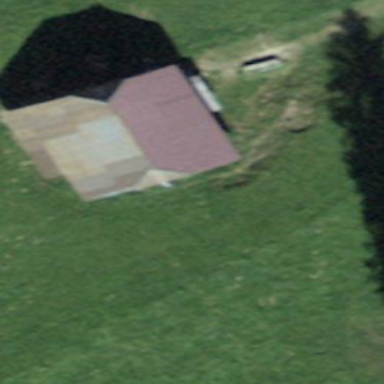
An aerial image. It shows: Rural barn.